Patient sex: F
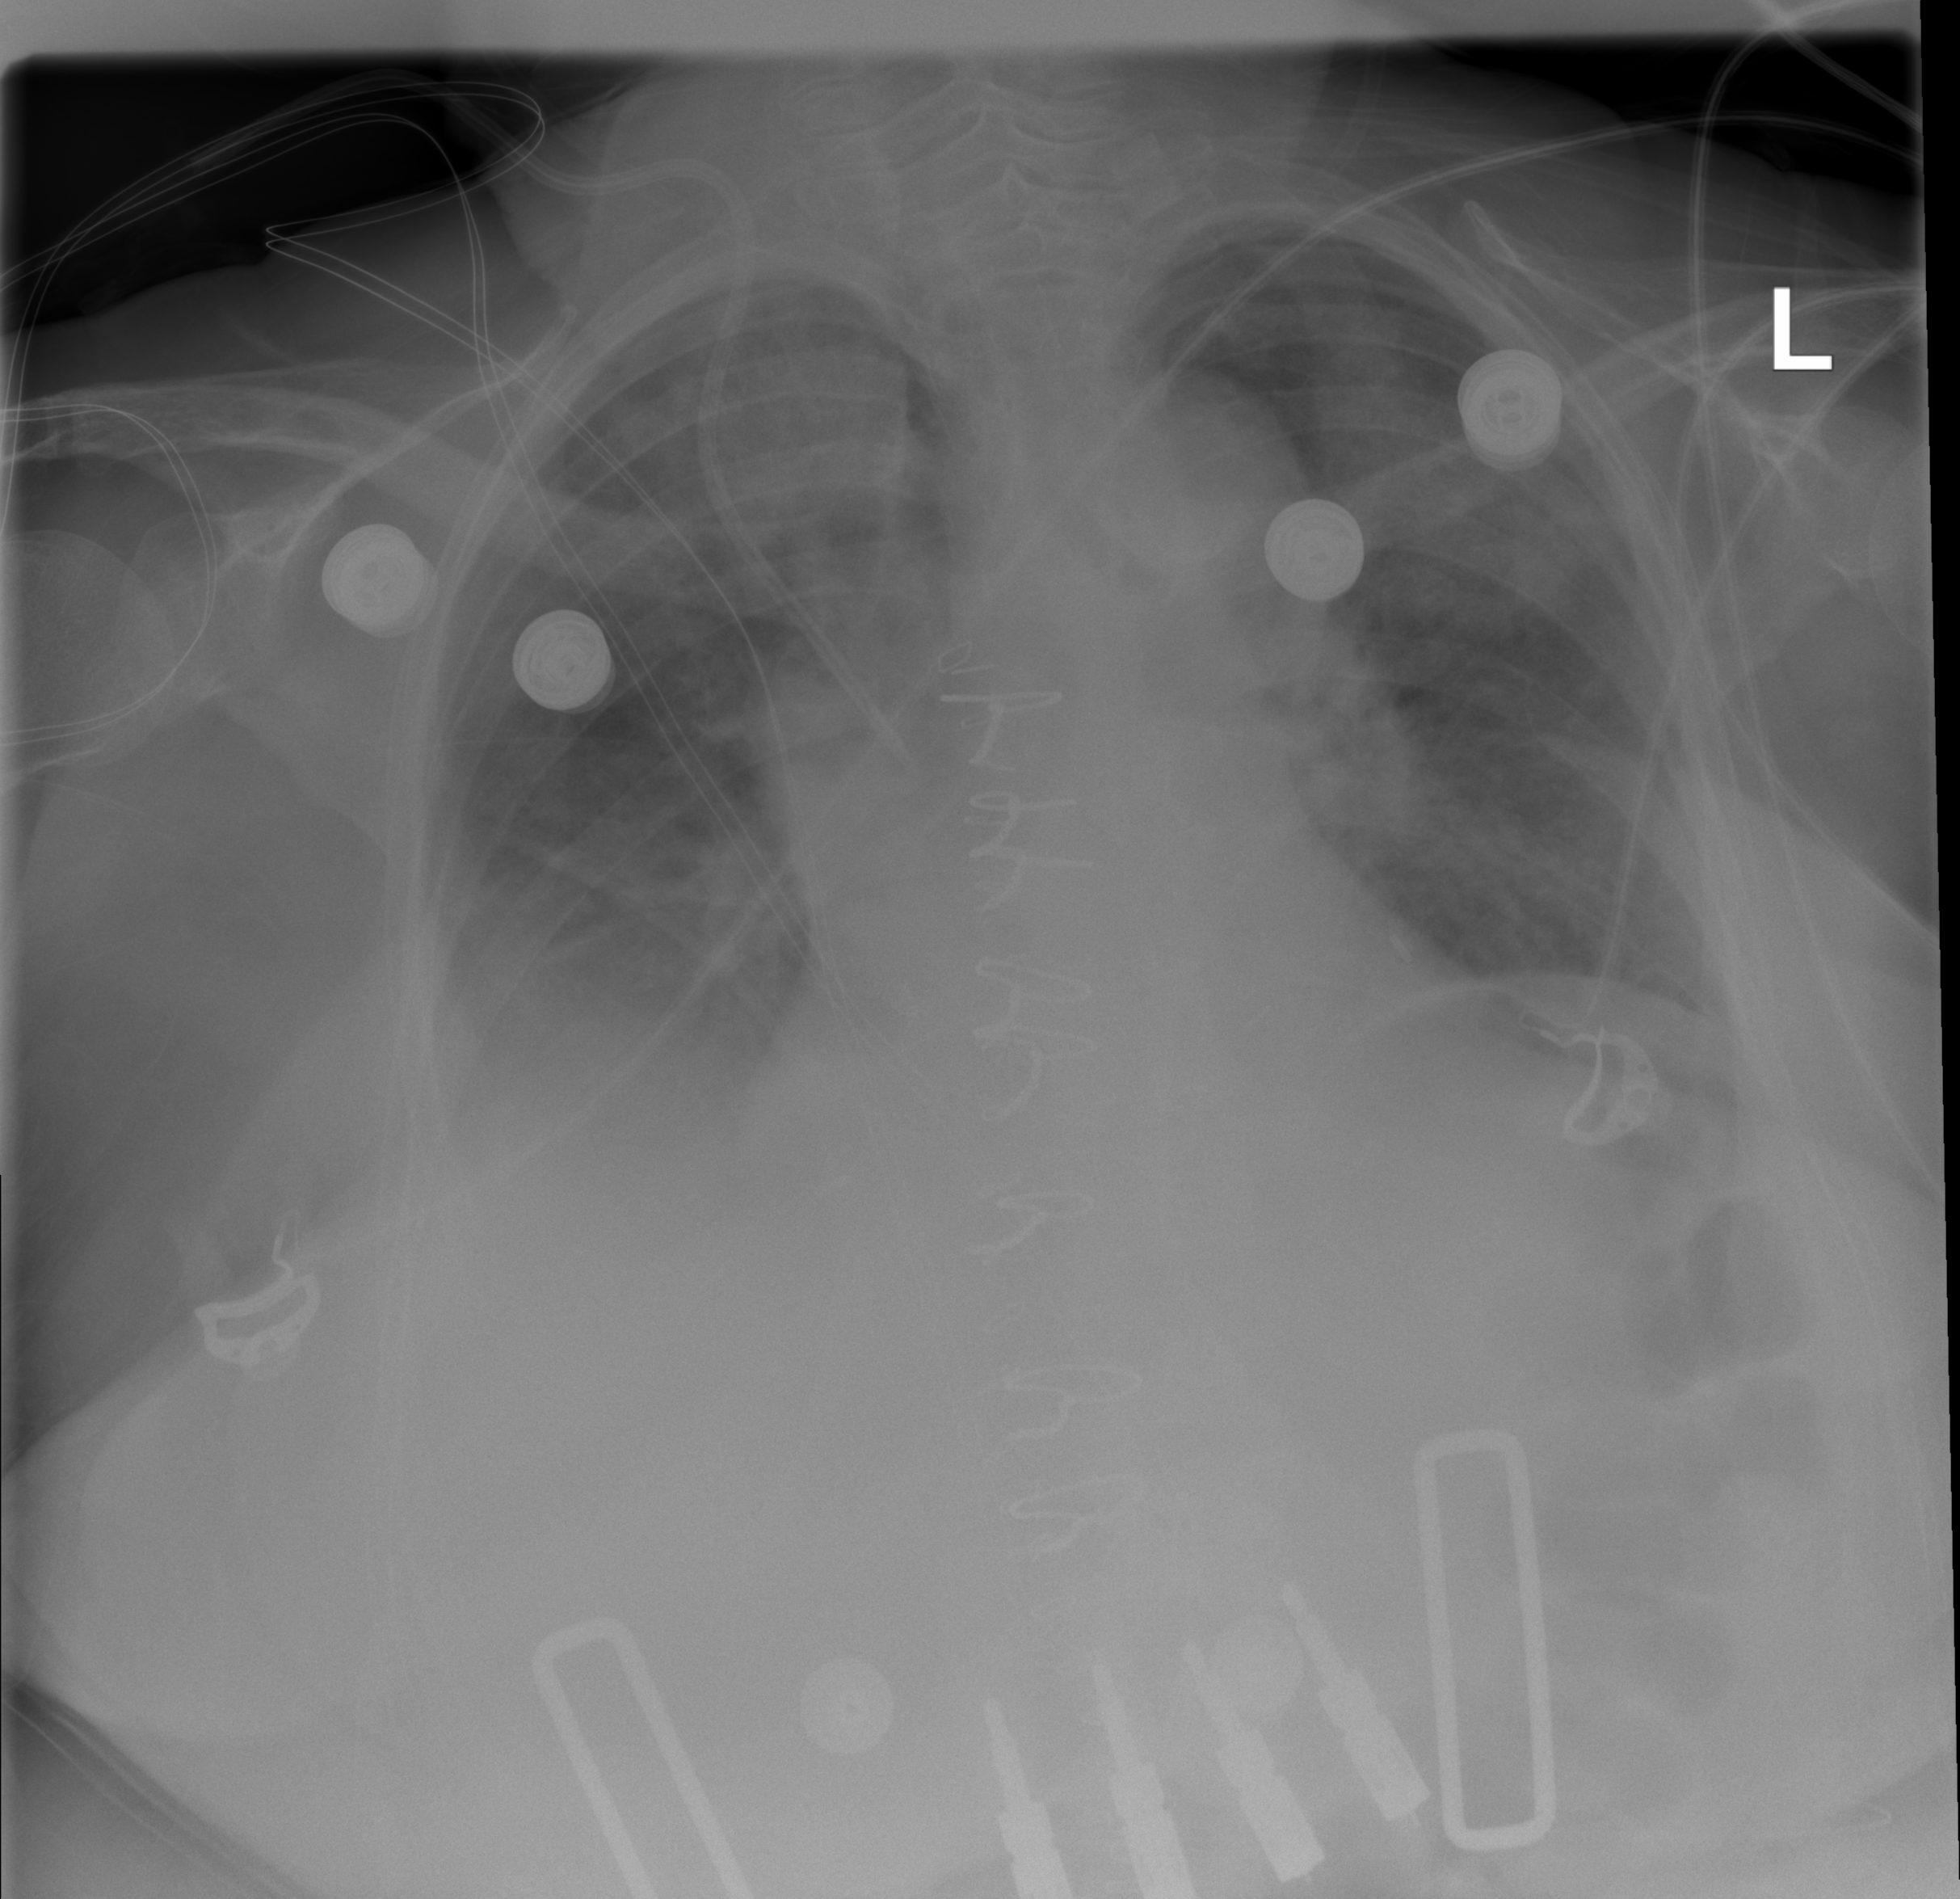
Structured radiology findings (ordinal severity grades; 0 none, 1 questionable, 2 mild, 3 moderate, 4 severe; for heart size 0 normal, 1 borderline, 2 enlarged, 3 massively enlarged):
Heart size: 0
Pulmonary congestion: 2
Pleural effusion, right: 2
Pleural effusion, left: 2
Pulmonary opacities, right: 1
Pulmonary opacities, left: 0
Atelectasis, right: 2
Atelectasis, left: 2